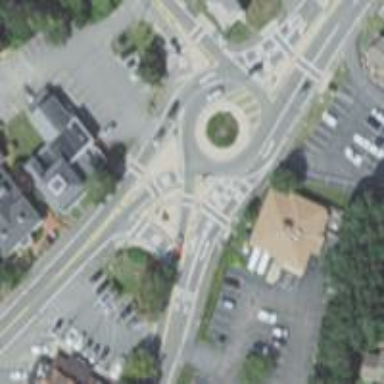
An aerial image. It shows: Footway that serves as traffic island.